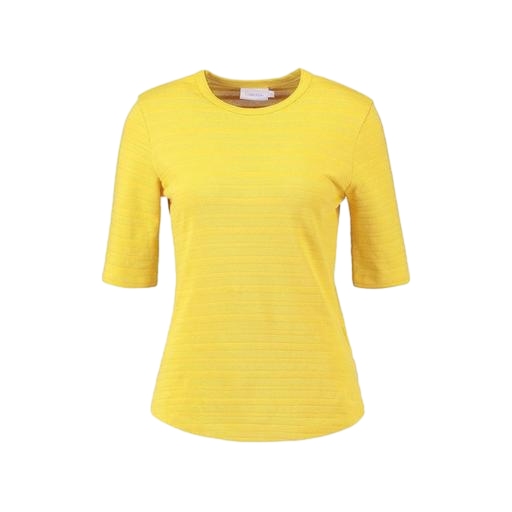
yellow jersey tee, yellow iconic women's round neck t-shirt, yellow tee, white background